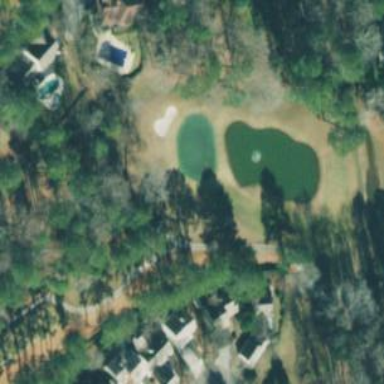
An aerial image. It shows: Golf fairway surrounded by grass.